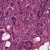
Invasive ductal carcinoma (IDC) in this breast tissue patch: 1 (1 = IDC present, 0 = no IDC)